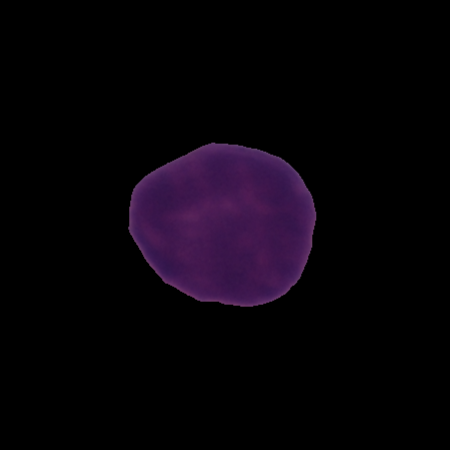
Label: healthy